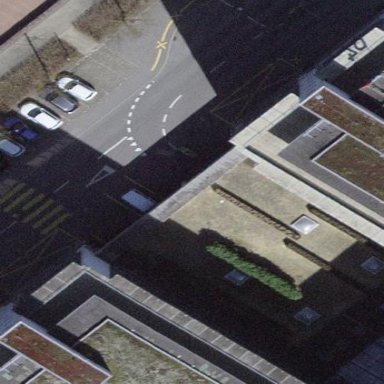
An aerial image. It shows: Building part with flat roof.